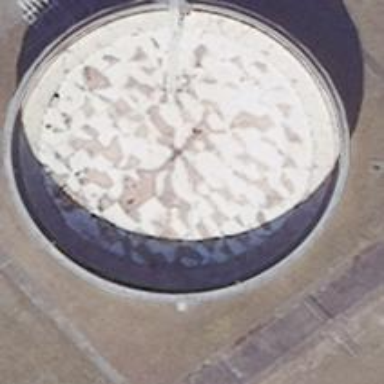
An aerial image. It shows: Storage tank created as man-made structure.